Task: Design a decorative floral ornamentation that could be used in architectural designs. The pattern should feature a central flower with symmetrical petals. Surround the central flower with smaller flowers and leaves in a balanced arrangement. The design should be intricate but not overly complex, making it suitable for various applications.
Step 43:
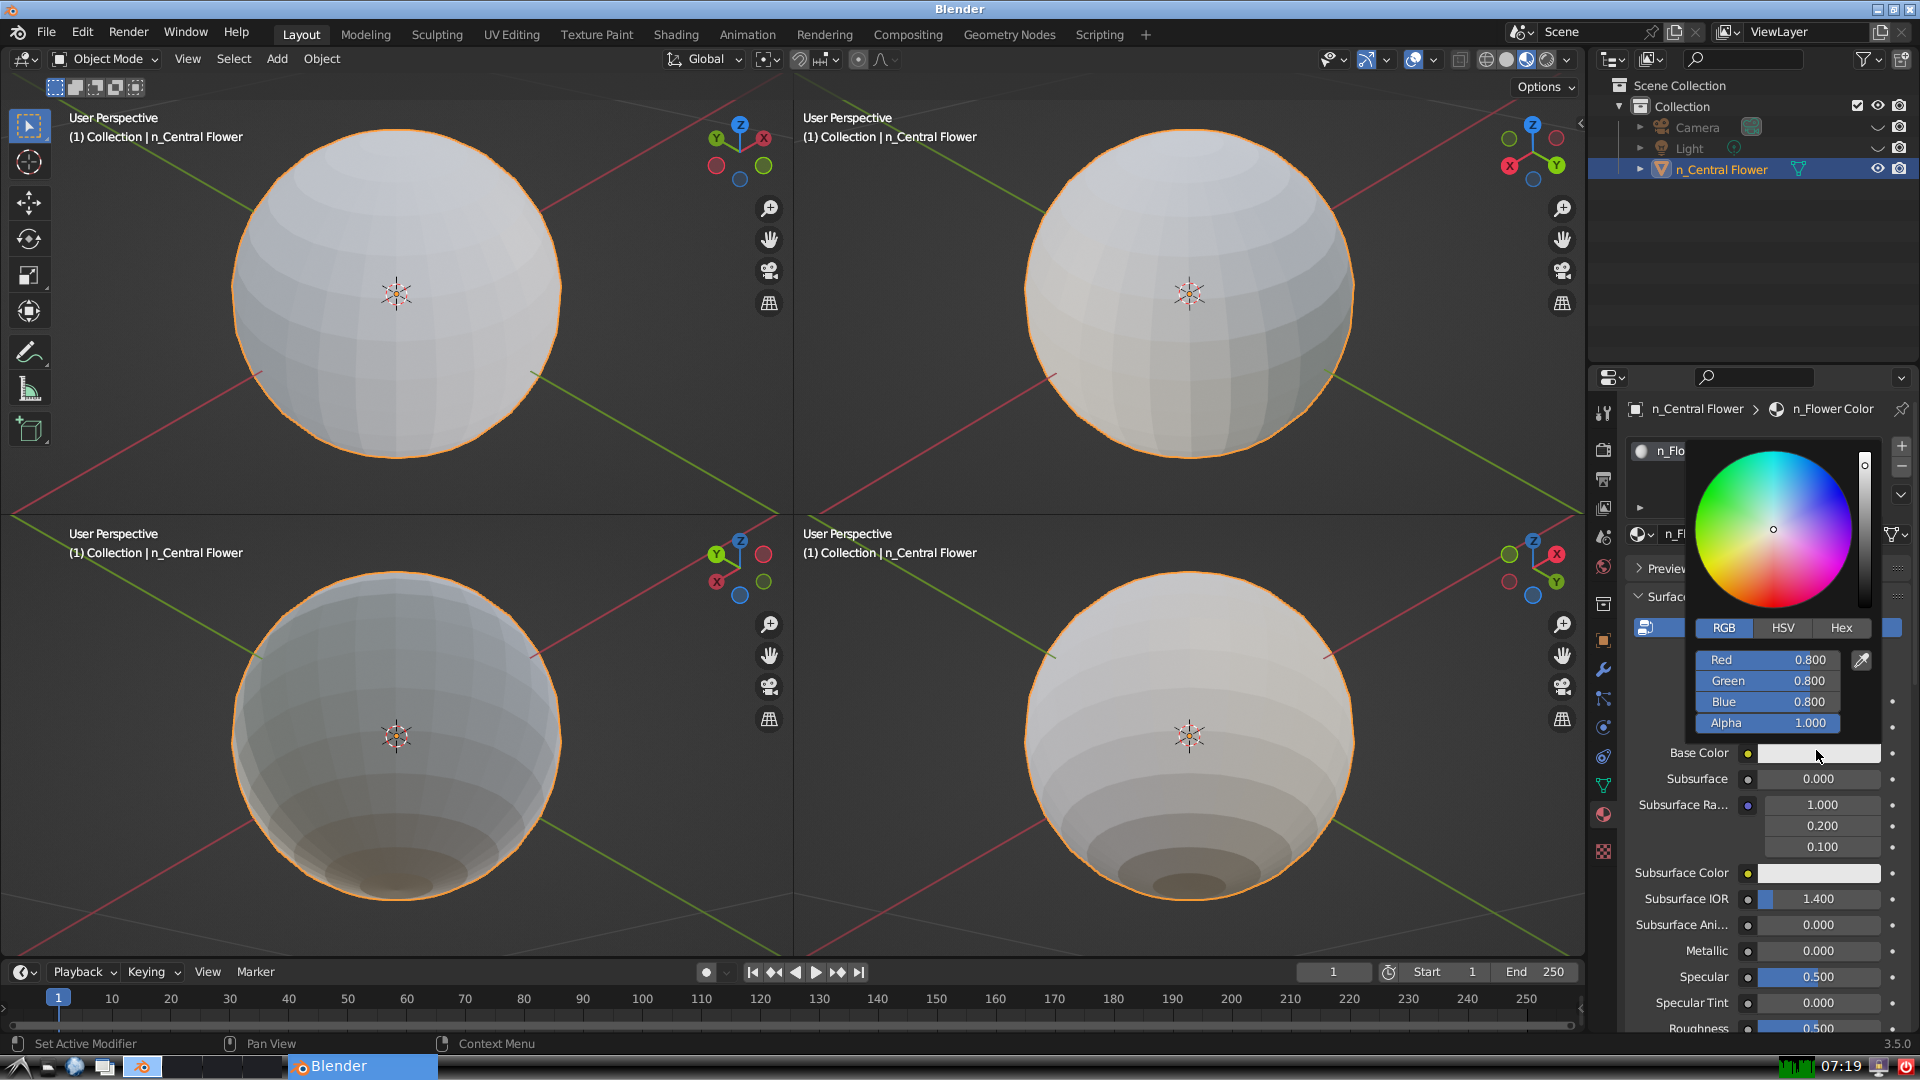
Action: {"mouse_move": [1725, 625]}